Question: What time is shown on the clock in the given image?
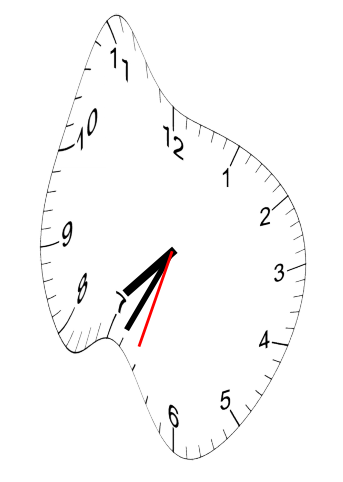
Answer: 07:34:33